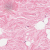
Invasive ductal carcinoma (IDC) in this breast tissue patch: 0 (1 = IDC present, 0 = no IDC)